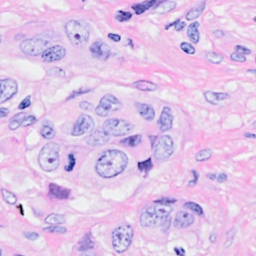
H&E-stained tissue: Breast